Question: Find the area of the following quadrilateral, where all points are on integers. The result is rounded to 1 decimal place
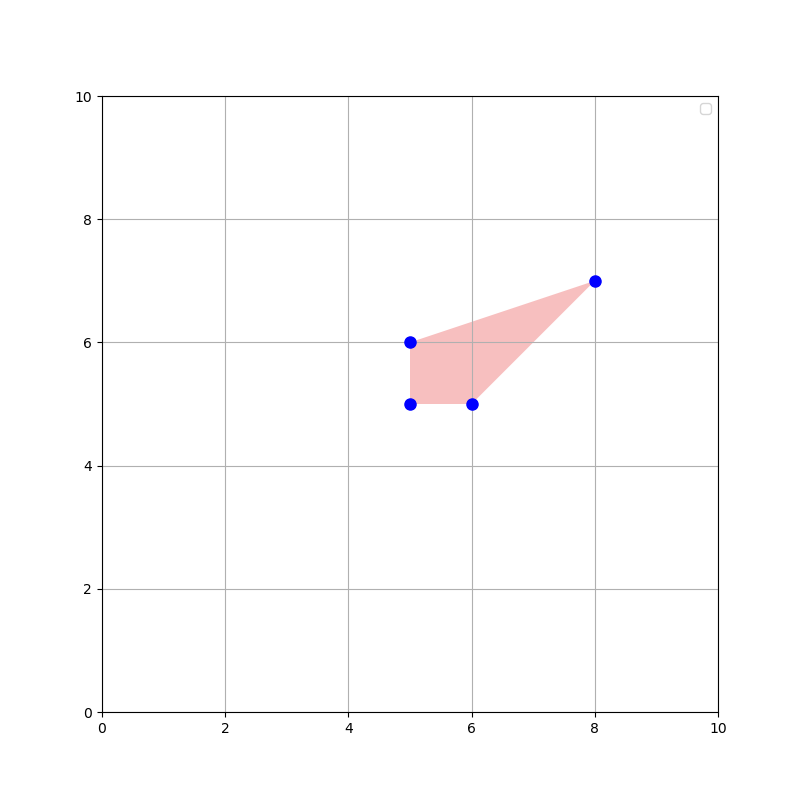
Answer: 2.5